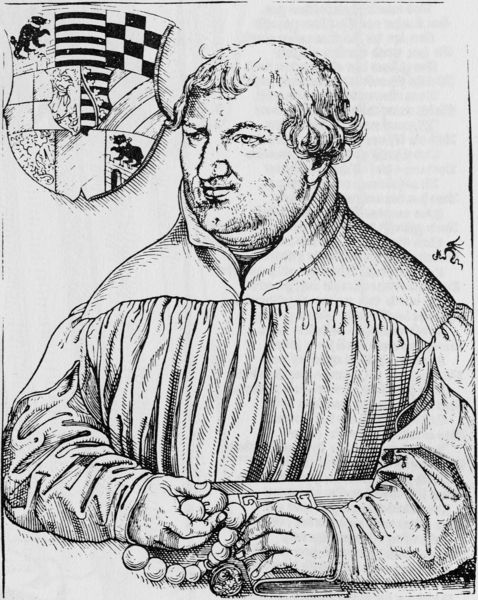
Titel: Bildnis von Herzog Georg von Anhalt
Künstler: Lucas d.J. Cranach
Institution: (Seriendruck)
Schlagwörter: hand, kopf, mann, weiß, sitzen, brust, finger, frisur, grau, mund, nase, ohr, profil, schwarz, tisch, zeichnung, blick, augen, bibel, falten, gesicht, kleidung, kragen, bildnis, hals, hände, portrait, porträt, kirche, geistlicher, gewand, haare, halbfigur, kutte, mantel, kaufmann, brustbild, kinn, perlen, renaissance, holzschnitt, schrift, kette, mauer, grafik, graphik, dick, grübchen, streifen, robe, perlenkette, karos, buch, druck, schnitt, radierung, stich, schwarzweiß, schlange, kittel, kugeln, schach, beten, dicker mann, buchdruck, quadrate, wappen, spielt, druckg, talar, pfarrer, aigen, glocke, doppelkinn, mönch, luther, gelehrter, kupferstich, rosenkranz, bär, martin, sachsen, reformation, wappentier, reformator, cranach, gewnd, kute, wittenberg, konterfei